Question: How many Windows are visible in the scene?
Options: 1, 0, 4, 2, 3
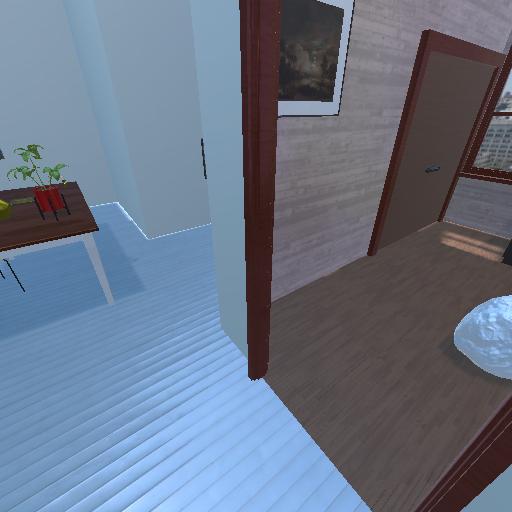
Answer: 1